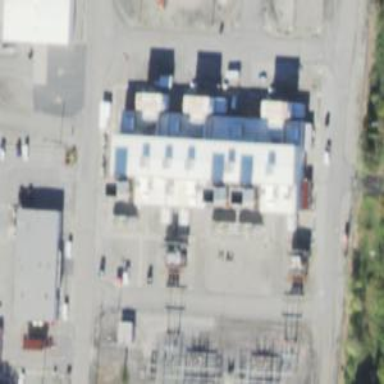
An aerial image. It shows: Gas turbine power generator.